Question: I'm afraid I already know the answer to this, but just to be sure:
Is there any way to fade out overflowing text at the edge of its container without having a solid color behind that container ?
So far I've found solutions that would involve using a linear gradient which would go from transparent to a certain color. A prerequisite for that solution to work is having a solid-colored background behind the container so that the outer end of the gradient can blend in with the background:
However, here's what I'd like to do:

As you can see, I don't have a solid-colored background, so that's not an option here.
Any suggestions ?
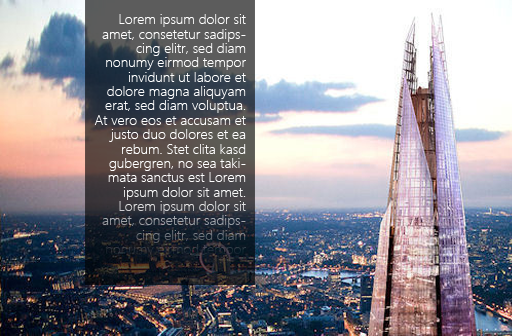
Answer: Maybe an aproach will be using <URL>, but this only works for '-webkit-':
'''
.container {
width: 800px;
height: 400px;
background: url('http://lorempixel.com/400/800/city');
position: relative;
}
.container div {
font-size: 17px;
font-family: 'verdana';
background: rgba(0, 0, 0, .3);
width: 30%;
height: 80%;
position: absolute;
left: 10%;
top: 10%;
color: white;
padding: 20px;
box-sizing: border-box;
}
.container div span {
display: block;
background: -webkit-linear-gradient(#fff, transparent);
-webkit-background-clip: text;
-webkit-text-fill-color: transparent;
}
'''
'''
<div class="container">
<div>
<span>Suspendisse potenti. Fusce nec volutpat nibh. Aenean molestie pharetra augue eget tristique. Aenean pellentesque est sed nunc tincidunt vulputate. Nullam sed consectetur erat. Morbi quis condimentum nisl, eget tempor nulla. Donec nec aliquam erat. </span>
</div>
</div>
'''